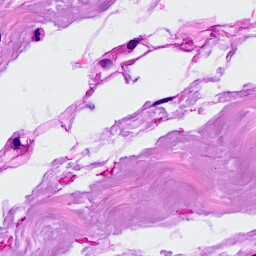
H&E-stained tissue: Breast